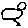
Label: bird